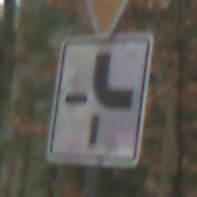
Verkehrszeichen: VerlaufVorfahrtsstrasse4
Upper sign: VorfahrtGewaehren
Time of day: Midday
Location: Outdoor (Nature)
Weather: Overcast
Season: NotSpecified
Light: Natural